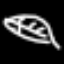
Label: leaf